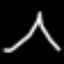
Label: The Eiffel Tower